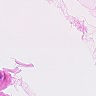
Metastatic tissue present: no